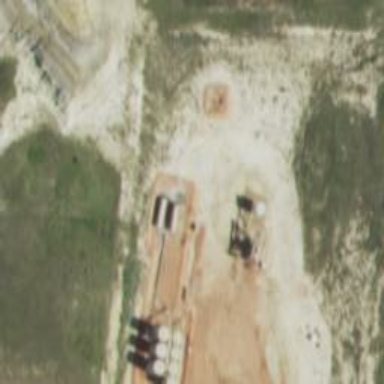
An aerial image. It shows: Petroleum well that is man-made.